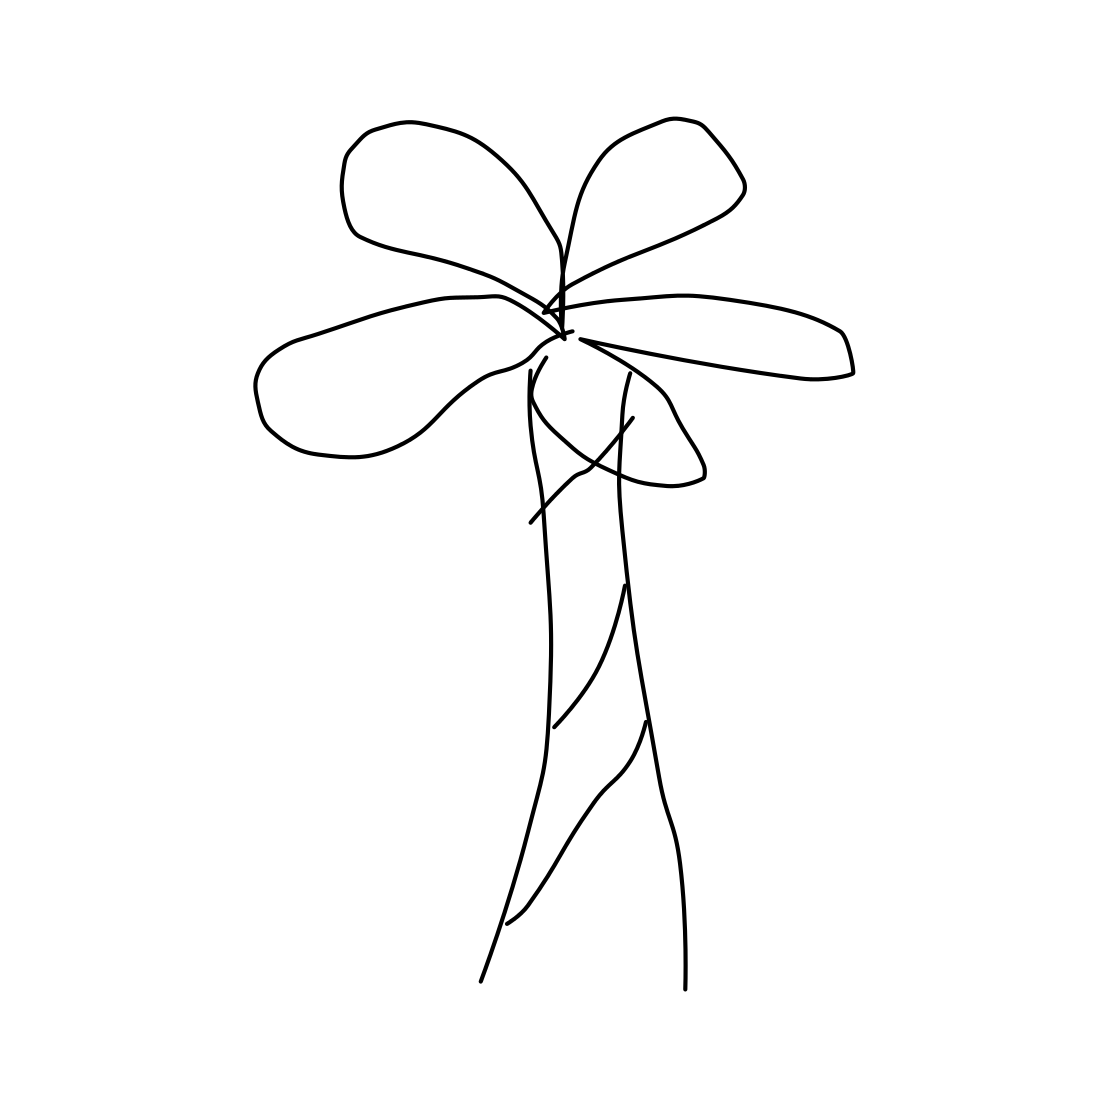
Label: palm tree